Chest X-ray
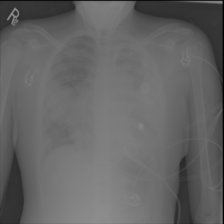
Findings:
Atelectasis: negative
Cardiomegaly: negative
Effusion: positive
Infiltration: negative
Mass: negative
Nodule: negative
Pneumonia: negative
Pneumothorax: negative
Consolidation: negative
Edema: negative
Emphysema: negative
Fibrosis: negative
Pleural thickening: negative
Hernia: negative